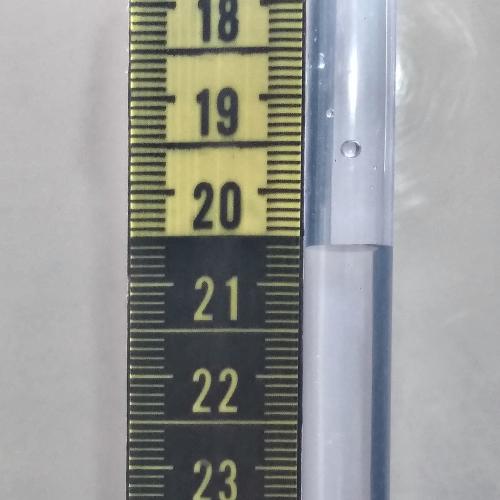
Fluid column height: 20.6 cm